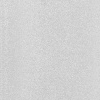
Atmospheric dust classification: dusty